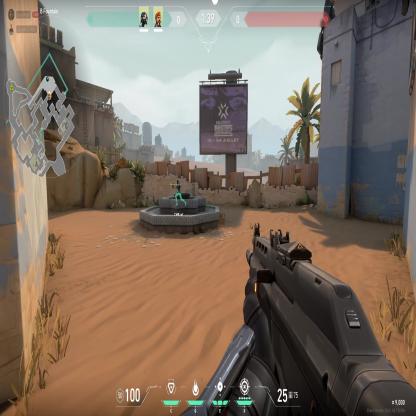
Label: teammate